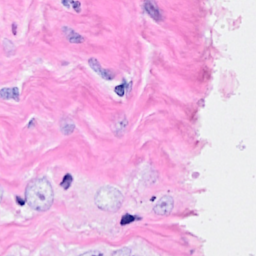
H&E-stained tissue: Breast